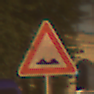
Verkehrszeichen: UnebeneFahrbahn
Umgebung: Outdoor, Urban
Tageszeit: Night
Wetter: Clear
Licht: Artificial
Jahreszeit: NotSpecified
Kontrast: HighContrast